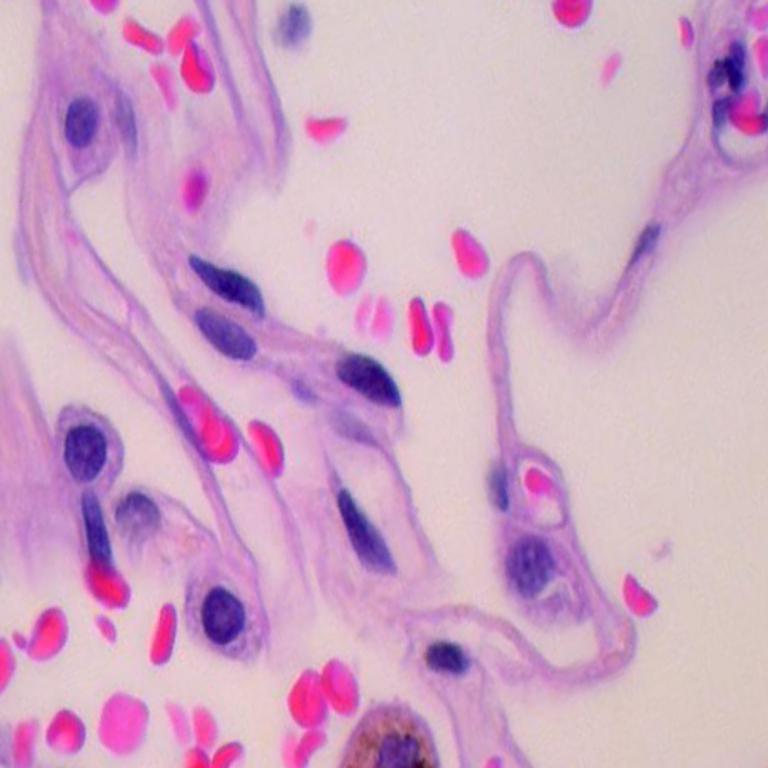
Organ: lung
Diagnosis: benign